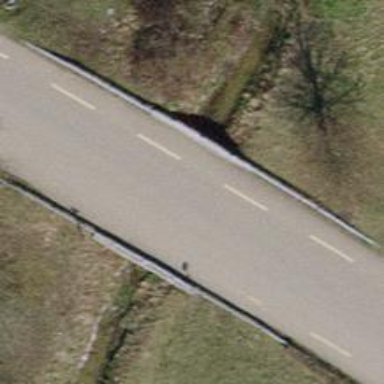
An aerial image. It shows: Bridge with unclassified asphalt road and dedicated cycle lane.